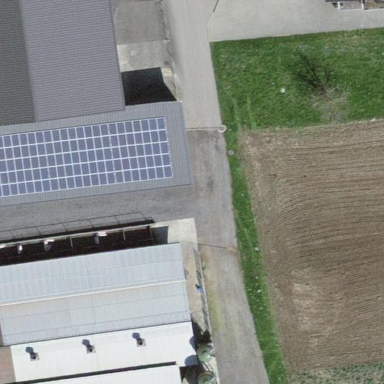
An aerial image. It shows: Farmyard area.